Question: I've created a basic website using the Orchard CMS, and attempted to deploy it to my shared host, Softsys, using Web Matrix (via FTP). Currently, the site technically "works", however it looks like all styling has been removed (even from the dashboard).
Is there a step or files that I missed while deploying the site? I know "Web Deploy" is probably the preferred method of deploying, but I'm pretty new to this, and was not sure what the login specifics were, or how to obtain them for web deploy.
Here is a screenshot of what the site currently looks like deployed:

Edit: it turns out that the problem was on my host's side, for some reason the virtual directory was not being created properly - I still am curious what the proper/best practice method to deploying is however.
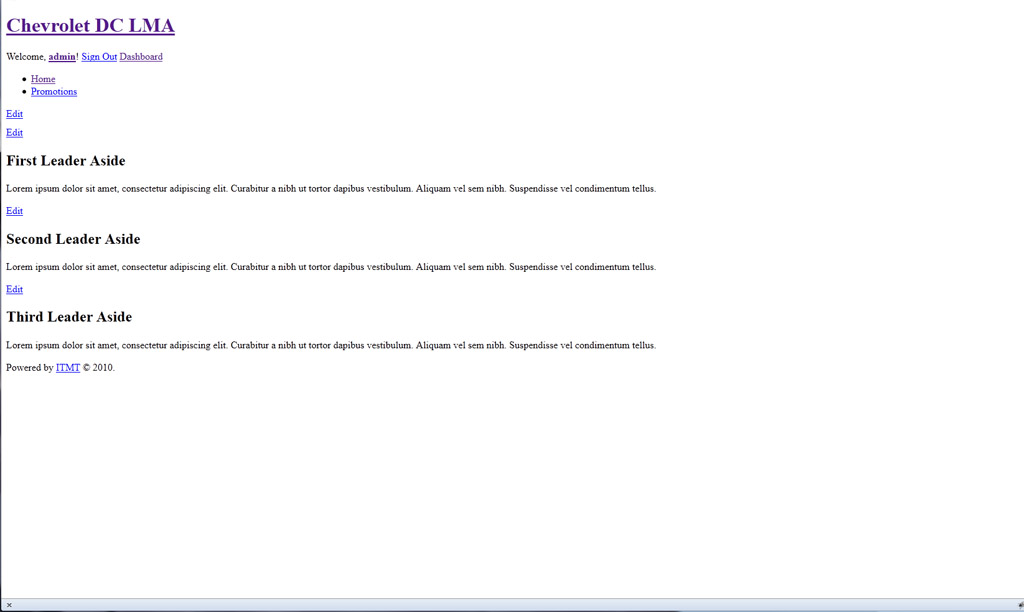
Answer: It looks like you have no theme applied. Check whether you have your theme existing in ~/Themes folder and properly enabled in the admin Dashboard. Maybe the /Themes folder content hasn't been copied?
If your hosting provider allows the option to deploy sites via WebDeploy - that would be the best one.
The easiest and most straightforward way to deploy Orchard site is to:
1. Have the ASP.NET application properly configured in IIS and accessible. If you use hosting - provider does that for you. If you'd have a dedicated server - you have to set up an application yourself.
2. Grab the deployment package from Codeplex, or build one from the sources.
3. Copy the whole package to your site's root (via FTP or WebDeploy).
4. Run it and proceed with the setup.
Basically - these are the same steps as for every "ordinary" ASP.NET application.